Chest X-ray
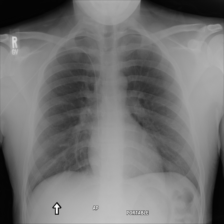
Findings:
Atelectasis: negative
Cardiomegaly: negative
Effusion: negative
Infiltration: negative
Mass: negative
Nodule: negative
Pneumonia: negative
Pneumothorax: negative
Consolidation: negative
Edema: negative
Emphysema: negative
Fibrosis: negative
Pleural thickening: negative
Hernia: negative